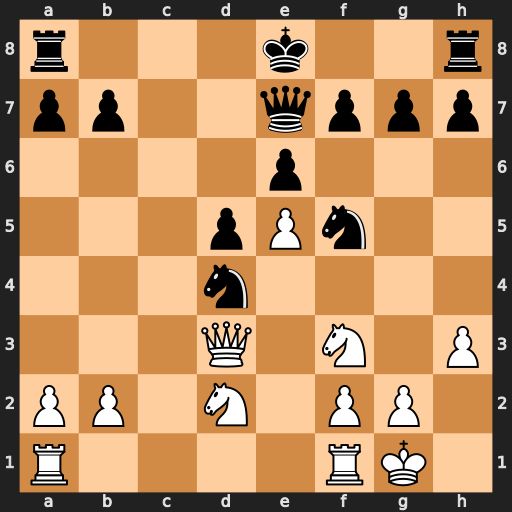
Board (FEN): r3k2r/pp2qppp/4p3/3pPn2/3n4/3Q1N1P/PP1N1PP1/R4RK1
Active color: w
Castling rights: kq
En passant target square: -
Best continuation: Nxd4 Nxd4 Qxd4